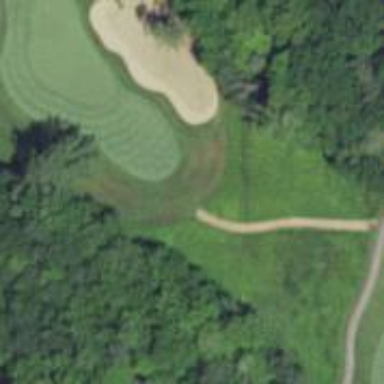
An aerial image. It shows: Golf fairway surrounded by grass.